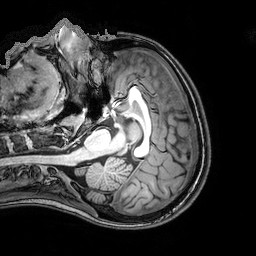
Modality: T1w
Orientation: coronal
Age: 20
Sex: female
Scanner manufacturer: philips
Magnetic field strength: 3 T
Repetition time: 8.127 s
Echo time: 3.716 s